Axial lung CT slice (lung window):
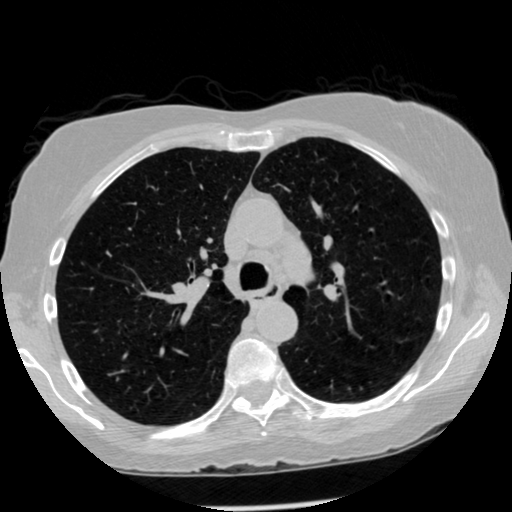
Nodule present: no